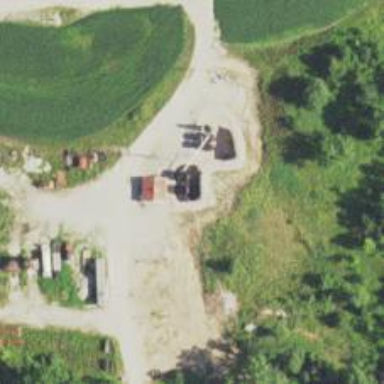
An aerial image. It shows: Storage tank that is man-made.